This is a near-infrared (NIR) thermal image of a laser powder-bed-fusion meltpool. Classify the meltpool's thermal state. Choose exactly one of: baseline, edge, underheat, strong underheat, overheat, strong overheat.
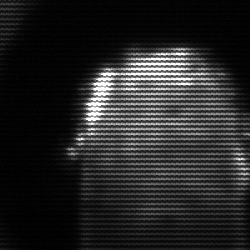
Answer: baseline